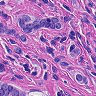
Metastatic tissue present: yes